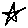
Label: star